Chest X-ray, PA view. Patient: 74 years old, sex M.
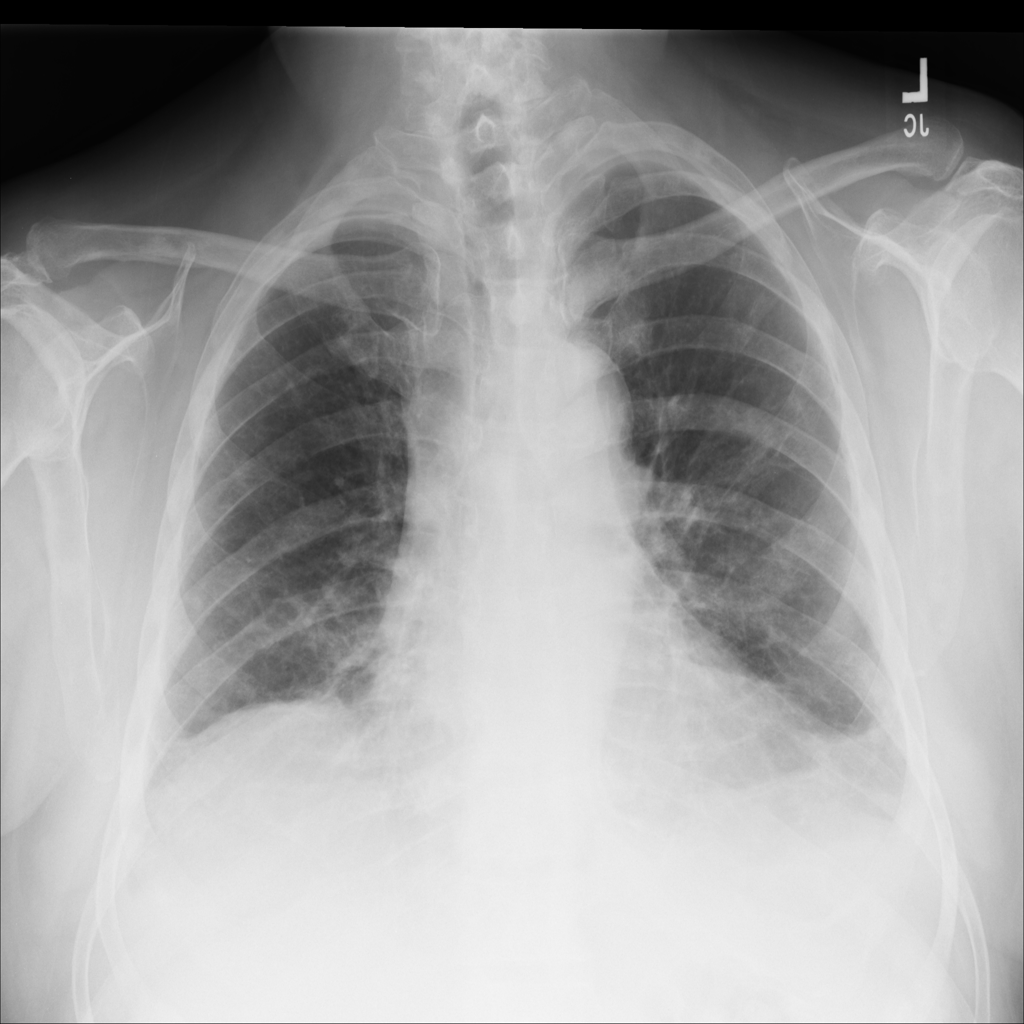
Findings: No Finding